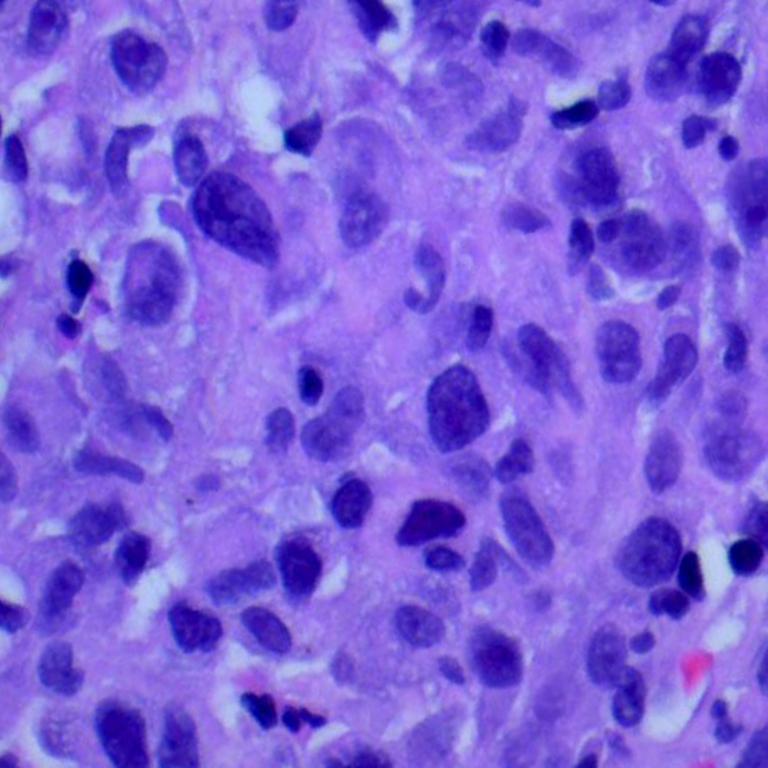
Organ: lung
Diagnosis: adenocarcinomas